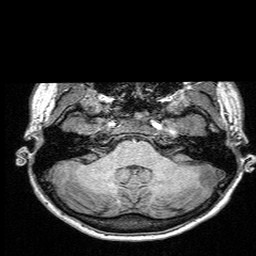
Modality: T1w
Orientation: coronal
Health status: ill
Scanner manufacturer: siemens
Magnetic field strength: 3 T
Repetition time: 2.3 s
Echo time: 0.00298 s